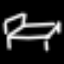
Label: bed